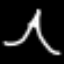
Label: The Eiffel Tower